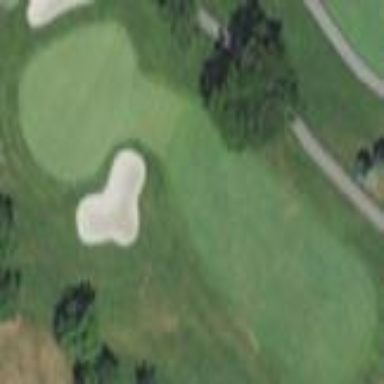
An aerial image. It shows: Lush grass fairway on golf course.